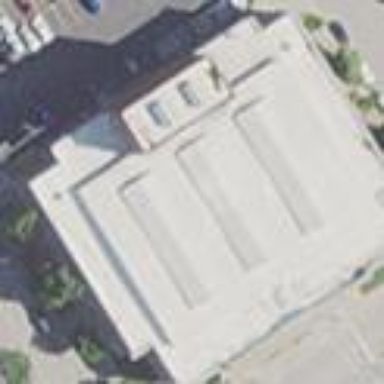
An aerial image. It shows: Events venue building.